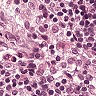
Metastatic tissue present: no